Question: I would like to have ONLY the circle and not every line to every point of the circle... you have have further explanations looking at the image:

This is the code that I'm using right now:
'''
final View rootView = layoutInflater.inflate(R.layout.fragment_new_alert, paramViewGroup, false);
FrameLayout fram_map = (FrameLayout) rootView.findViewById(R.id.fram_map);
Button btn_draw_State = (Button) rootView.findViewById(R.id.btn_draw_State);
isMapMoveable = false; // to detect map is movable
SupportMapFragment customMapFragment = ((SupportMapFragment) getActivity().getSupportFragmentManager().findFragmentById(R.id.map));
mMap = customMapFragment.getMap();
btn_draw_State.setOnClickListener(new View.OnClickListener() {
@Override
public void onClick(View v) {
isMapMoveable = !isMapMoveable;
}
});
fram_map.setOnTouchListener(new View.OnTouchListener() {
@Override
public boolean onTouch(View v, MotionEvent event) {
float x = event.getX();
float y = event.getY();
int x_co = Math.round(x);
int y_co = Math.round(y);
Point x_y_points = new Point(x_co, y_co);
LatLng latLng = mMap.getProjection().fromScreenLocation(x_y_points);
if (!isMapMoveable) {
return false;
}
int eventaction = event.getAction();
switch (eventaction) {
case MotionEvent.ACTION_DOWN:
// finger touches the screen
if (polyline != null){
polyline.setZIndex(0);
polyline.remove();
val.removeAll(polyline.getPoints());
}
val.add(latLng);
case MotionEvent.ACTION_MOVE:
// finger moves on the screen
val.add(latLng);
case MotionEvent.ACTION_UP:
// finger leaves the screen
drawMap();
break;
}
return true;
}
});
return rootView;
}
public void drawMap() {
rectOptions = new PolylineOptions();
rectOptions.addAll(val);
rectOptions.color(Color.RED);
rectOptions.width(7);
polyline = mMap.addPolyline(rectOptions);
}
'''
Based on the code found here: <URL>
Any idea? :) thanks!
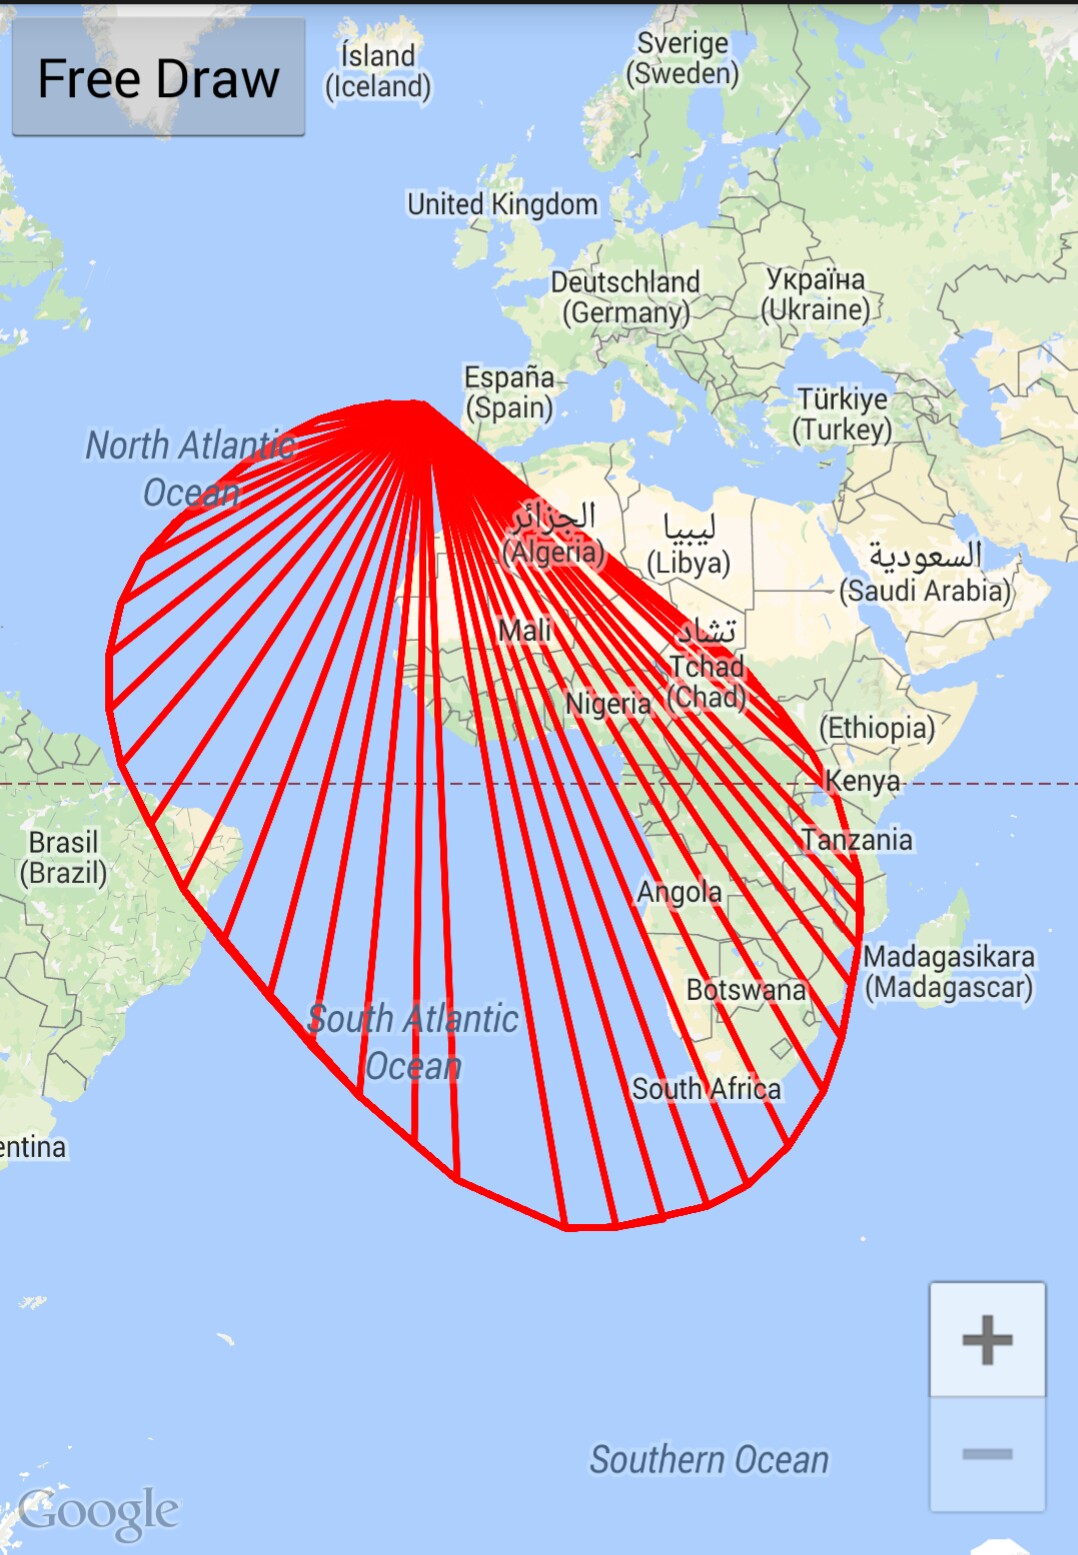
Answer: The problem was because of the missing break in the switch